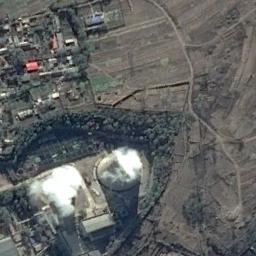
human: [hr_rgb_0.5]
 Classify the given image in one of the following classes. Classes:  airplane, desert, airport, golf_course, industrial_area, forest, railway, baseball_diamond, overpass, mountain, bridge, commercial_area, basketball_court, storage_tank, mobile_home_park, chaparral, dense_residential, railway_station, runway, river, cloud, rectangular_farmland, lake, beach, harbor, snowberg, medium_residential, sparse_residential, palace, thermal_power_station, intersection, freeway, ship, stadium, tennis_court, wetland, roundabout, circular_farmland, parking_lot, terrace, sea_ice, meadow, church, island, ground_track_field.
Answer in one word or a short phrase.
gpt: thermal_power_station